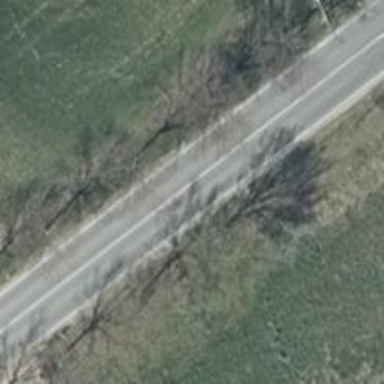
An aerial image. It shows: Row of deciduous broadleaved trees.